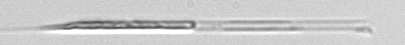
Label: Rhizosolenia